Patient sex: M
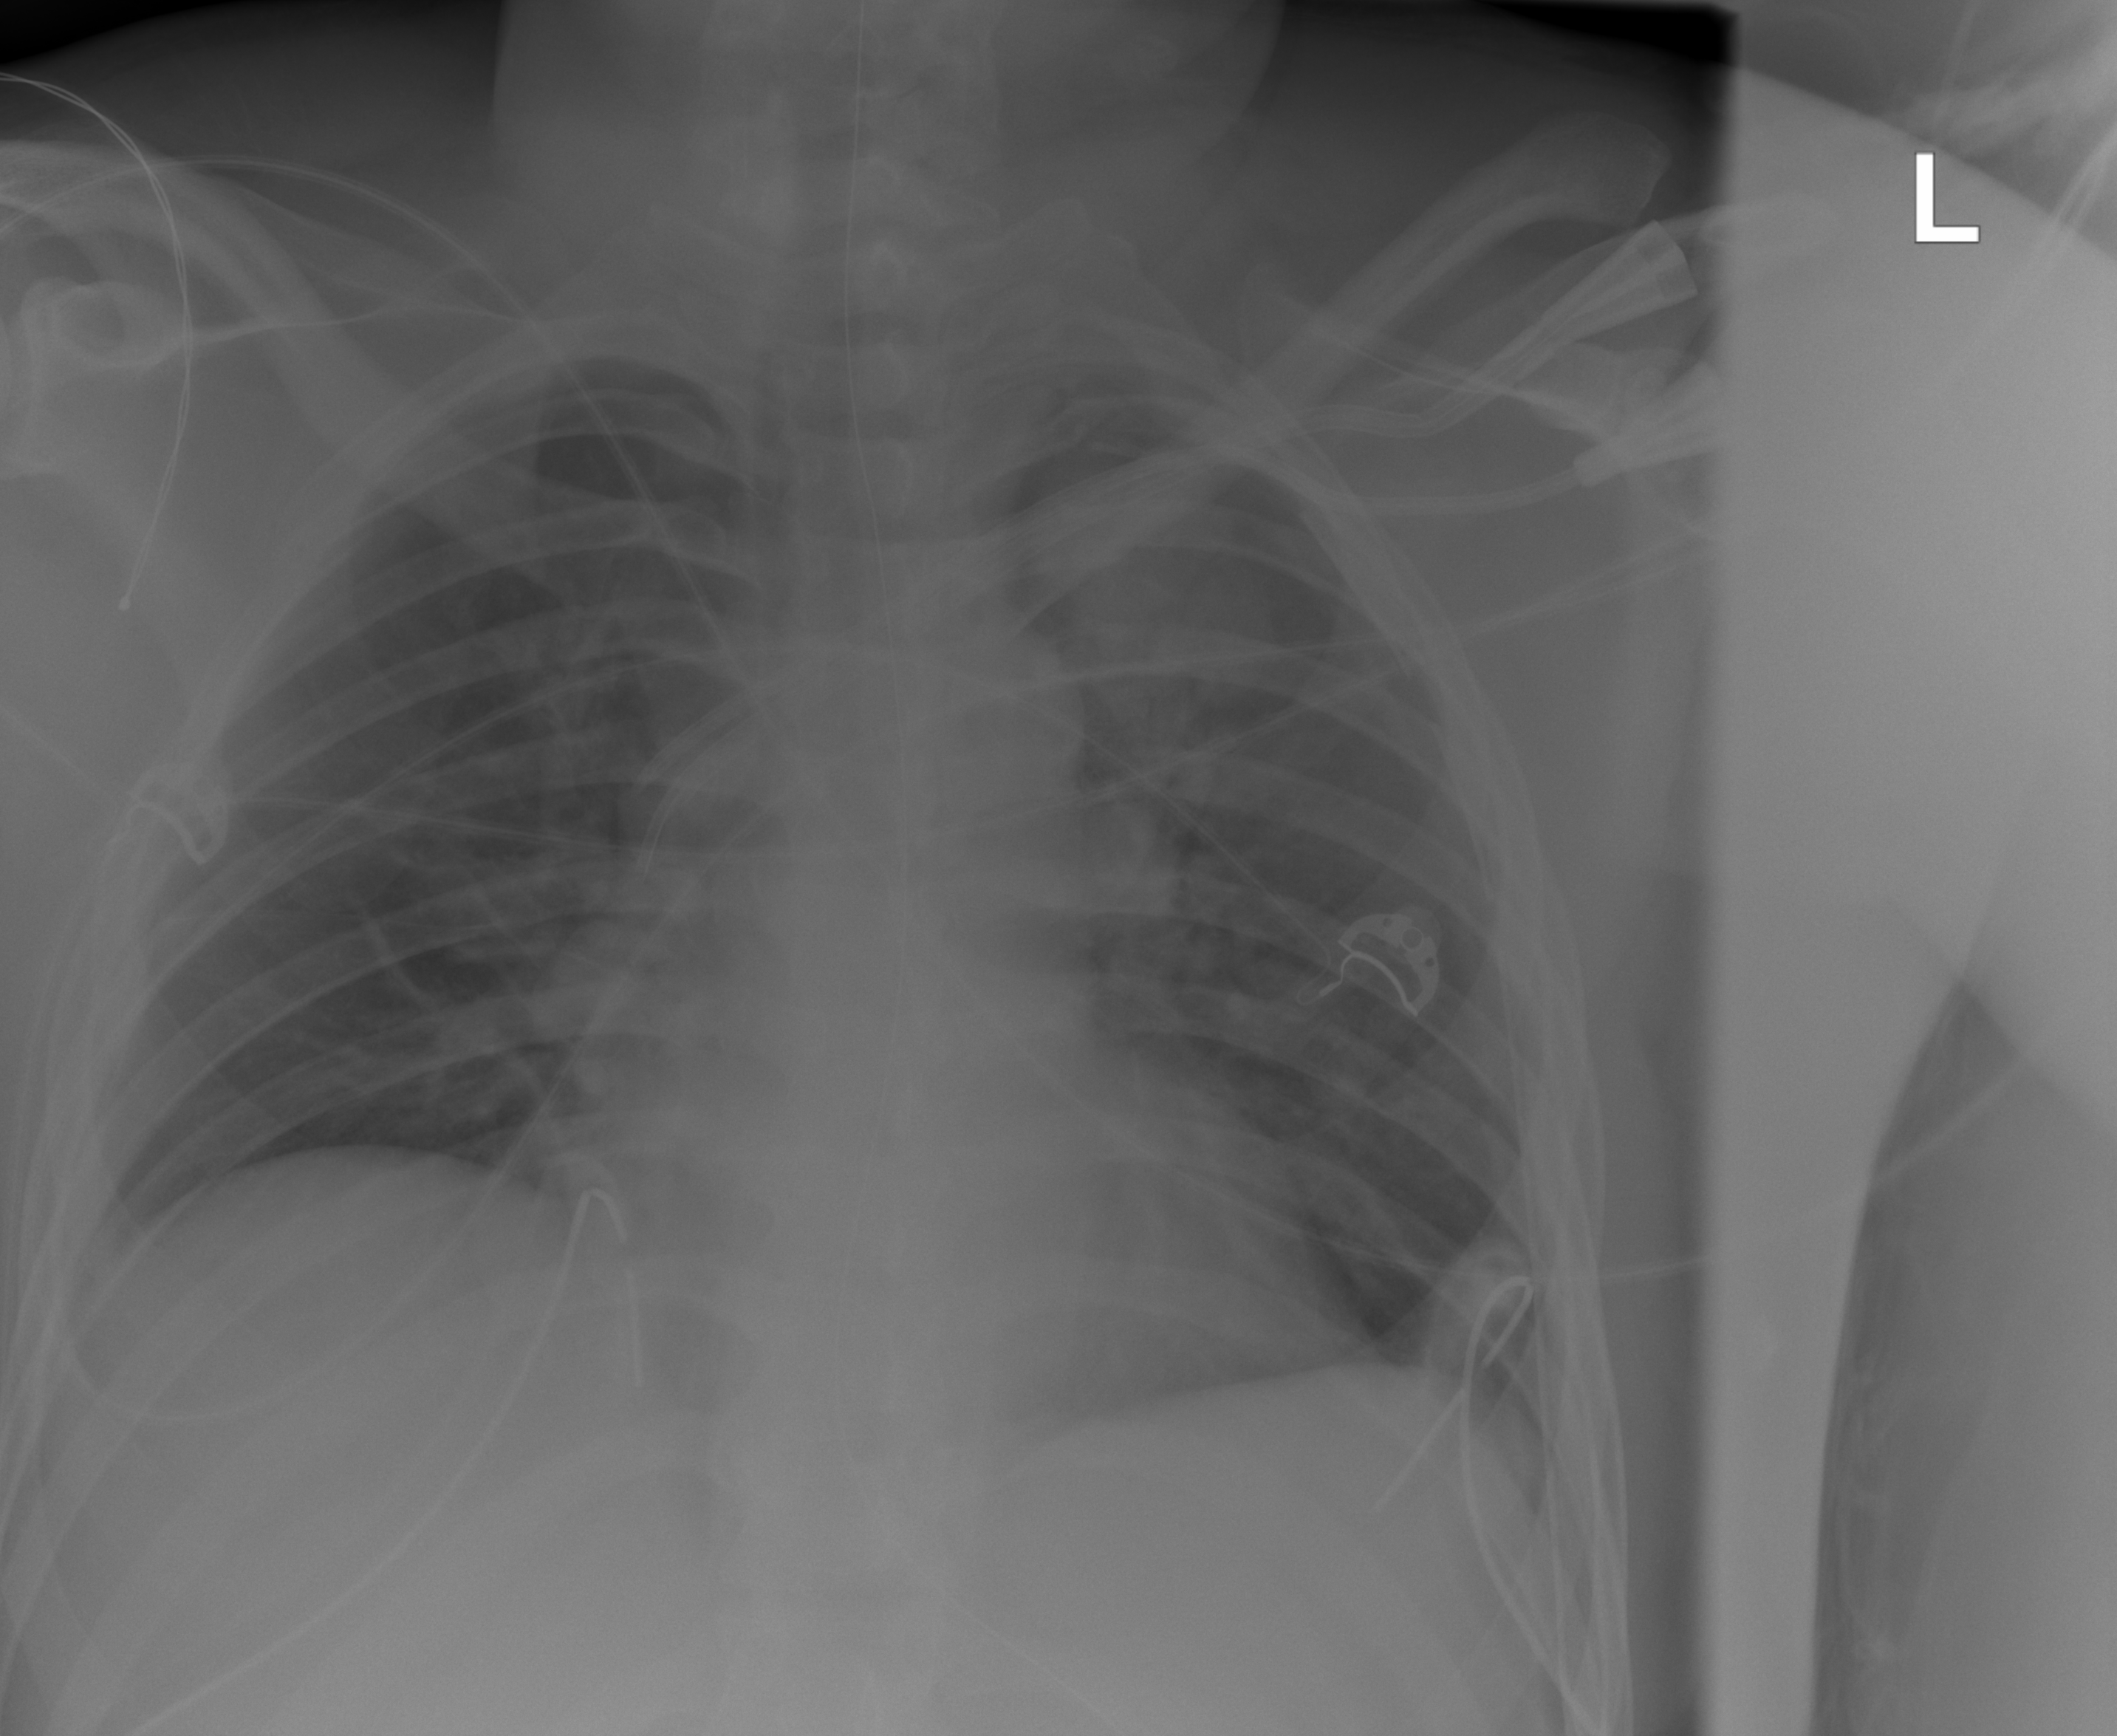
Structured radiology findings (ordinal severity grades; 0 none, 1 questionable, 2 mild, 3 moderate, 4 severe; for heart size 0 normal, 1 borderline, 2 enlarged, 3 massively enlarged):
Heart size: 2
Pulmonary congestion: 0
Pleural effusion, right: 1
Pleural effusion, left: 1
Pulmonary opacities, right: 0
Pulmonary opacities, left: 3
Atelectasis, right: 2
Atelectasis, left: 2